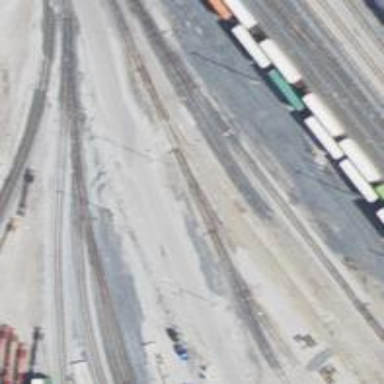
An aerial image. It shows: Railway yard in service.